Aerial crown-view tile of a tropical tree (Barro Colorado Island, Panama), acquired 20241216:
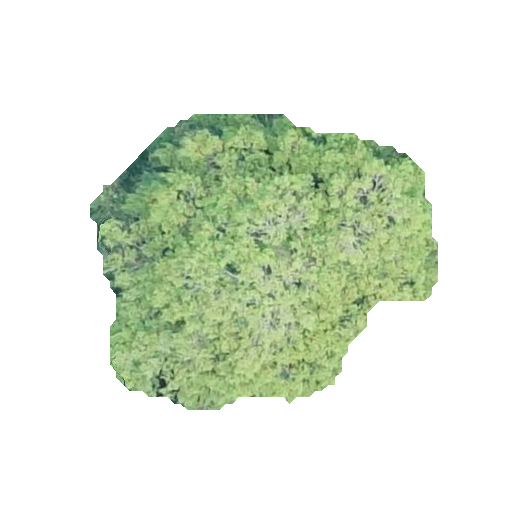
Species: Sapium glandulosum
GBIF accepted scientific name: Sapium glandulosum
Crown area: 110.907 m²